Aerial crown-view tile of a tropical tree (Barro Colorado Island, Panama), acquired 20250512:
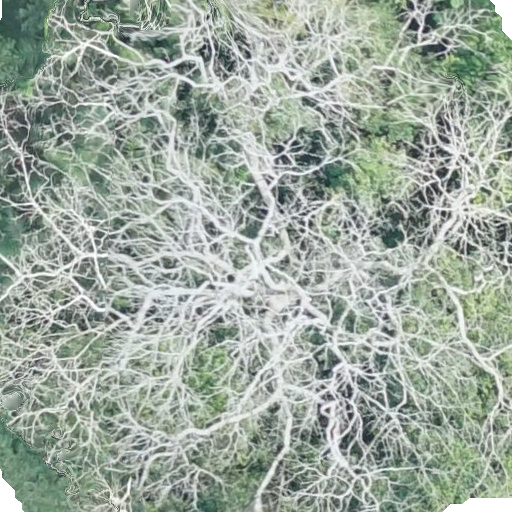
Species: Dipteryx oleifera
GBIF accepted scientific name: Dipteryx oleifera
Crown area: 561.026 m²